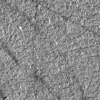
Atmospheric dust classification: not_dusty